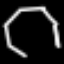
Label: octagon